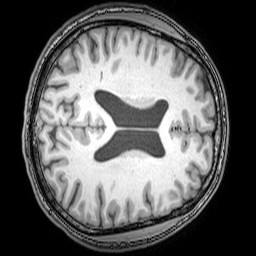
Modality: T1w
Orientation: axial
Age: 26
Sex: male
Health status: healthy
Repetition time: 0.081 s
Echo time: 0.037 s